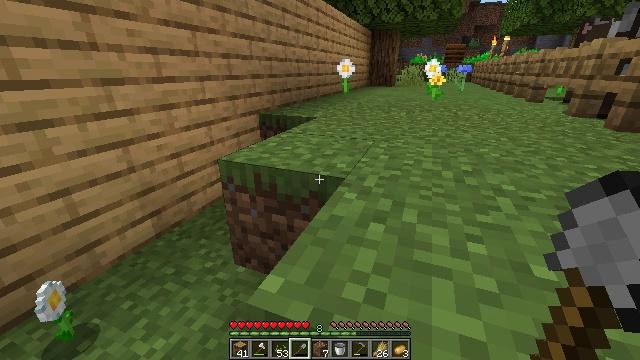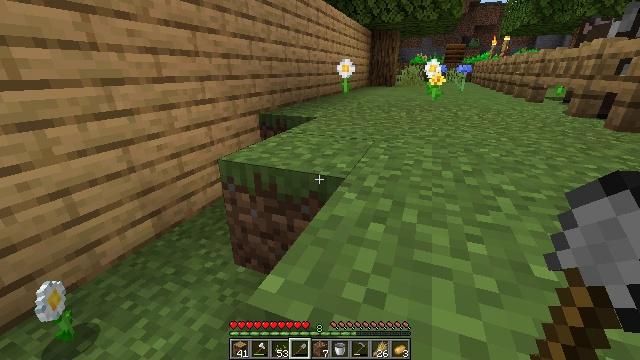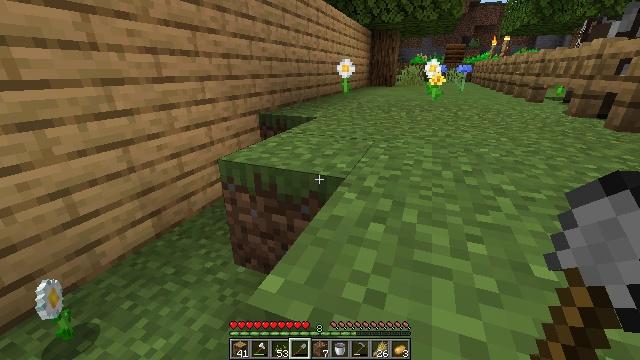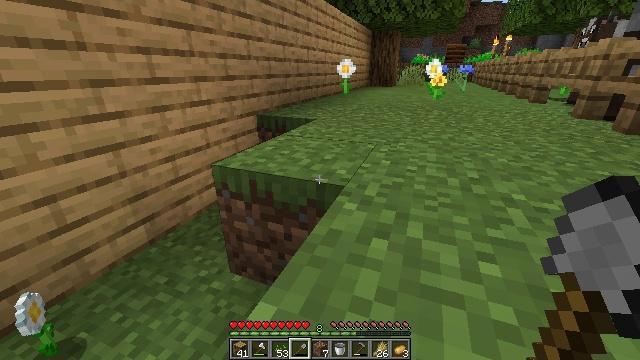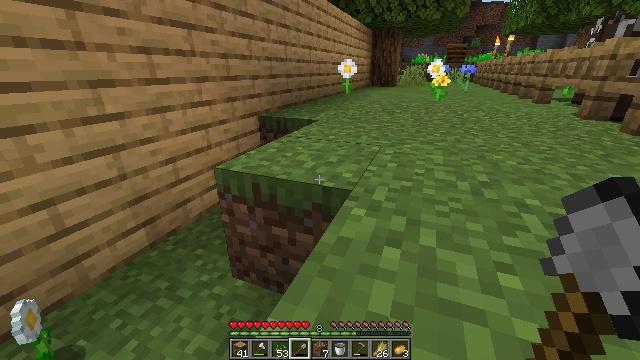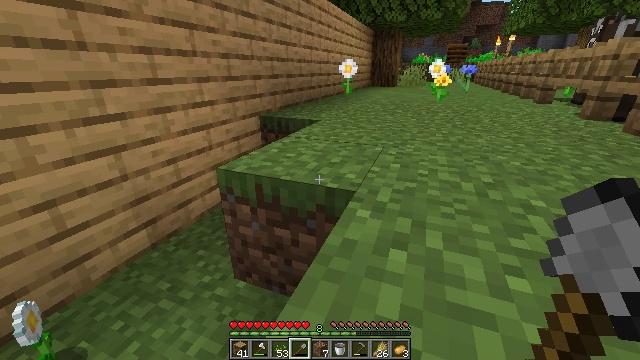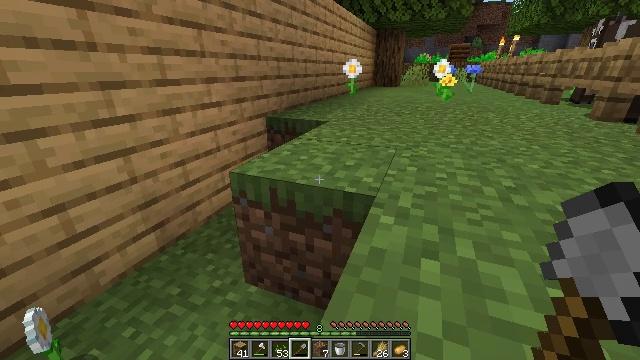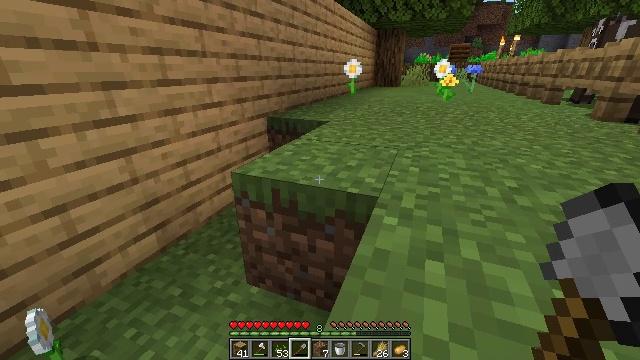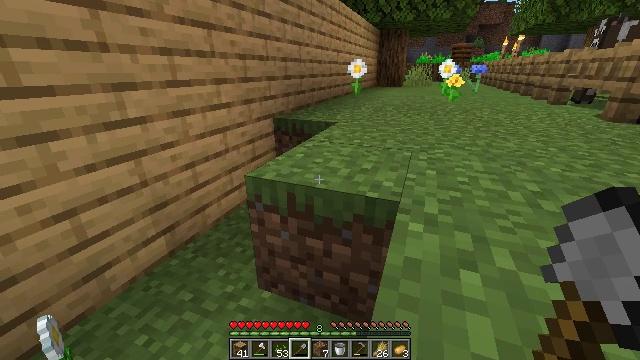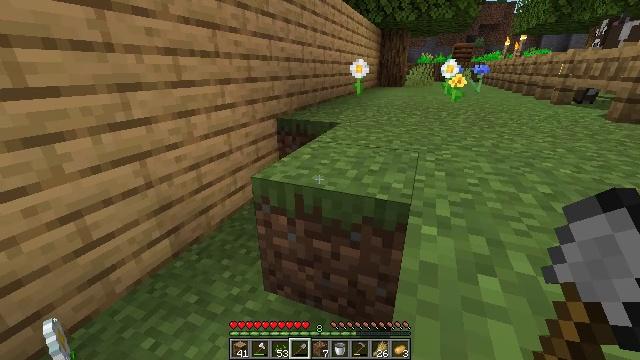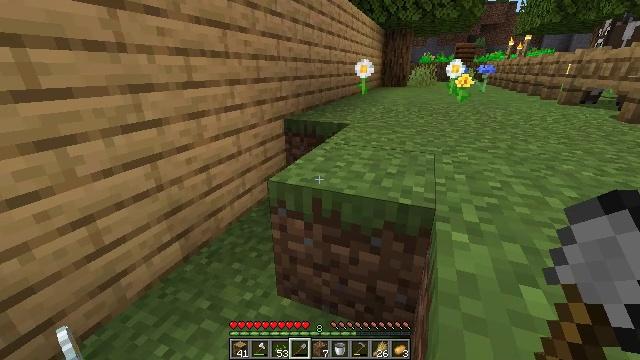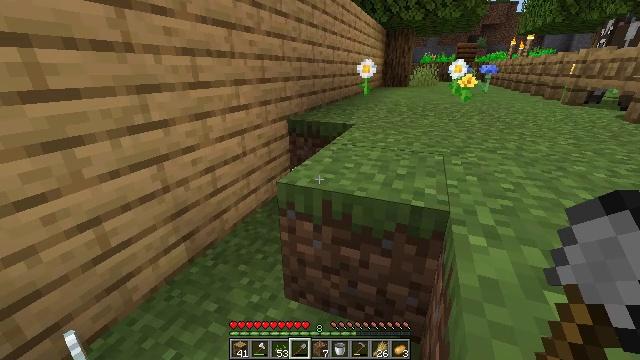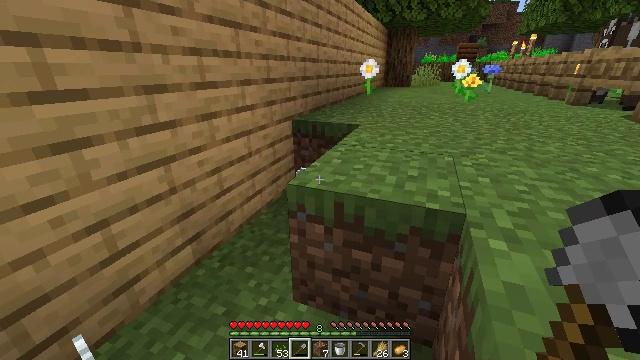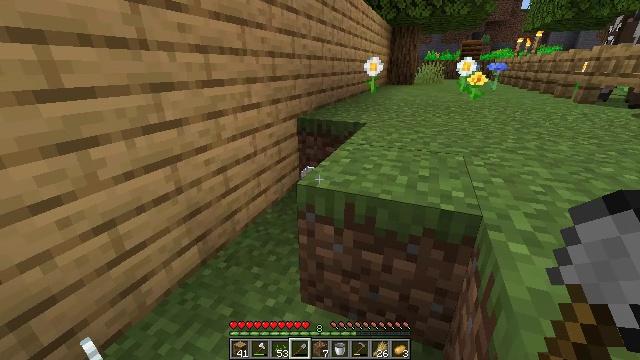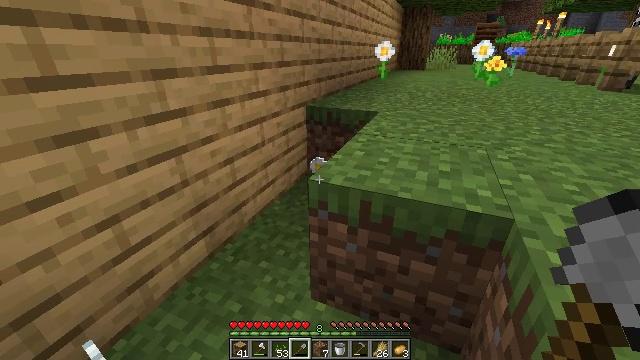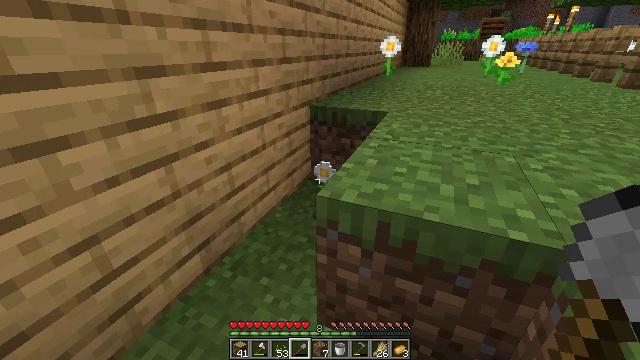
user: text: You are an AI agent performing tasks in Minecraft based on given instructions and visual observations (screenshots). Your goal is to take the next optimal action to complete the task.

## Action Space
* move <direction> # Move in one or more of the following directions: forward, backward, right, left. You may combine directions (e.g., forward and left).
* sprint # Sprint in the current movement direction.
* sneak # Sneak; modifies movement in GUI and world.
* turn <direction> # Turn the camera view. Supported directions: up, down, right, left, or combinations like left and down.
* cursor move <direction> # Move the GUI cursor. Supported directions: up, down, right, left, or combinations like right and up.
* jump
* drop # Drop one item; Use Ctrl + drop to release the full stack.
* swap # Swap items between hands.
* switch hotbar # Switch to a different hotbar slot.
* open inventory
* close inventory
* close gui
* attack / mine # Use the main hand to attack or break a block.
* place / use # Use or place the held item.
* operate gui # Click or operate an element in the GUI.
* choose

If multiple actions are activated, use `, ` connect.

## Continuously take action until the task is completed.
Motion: motion action
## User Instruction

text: Pick up the oxeye daisy.
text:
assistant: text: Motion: no_op
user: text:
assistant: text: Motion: no_op
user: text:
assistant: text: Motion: move forward
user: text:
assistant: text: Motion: move forward
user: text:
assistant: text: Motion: move forward
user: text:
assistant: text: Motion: move forward
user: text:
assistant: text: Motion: move forward
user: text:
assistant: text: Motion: move forward
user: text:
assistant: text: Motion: move forward
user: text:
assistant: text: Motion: move forward
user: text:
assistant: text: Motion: move forward
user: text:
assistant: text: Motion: move forward
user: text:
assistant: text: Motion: move forward
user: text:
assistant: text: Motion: move forward, turn left and down
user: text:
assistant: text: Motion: move forward
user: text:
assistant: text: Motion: move forward, turn right
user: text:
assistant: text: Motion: move forward, turn right
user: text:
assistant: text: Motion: move forward, turn right
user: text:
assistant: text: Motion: move forward, turn right and up
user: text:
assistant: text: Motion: move forward, turn right
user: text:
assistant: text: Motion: move forward
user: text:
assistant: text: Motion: move forward
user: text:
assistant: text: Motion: move forward
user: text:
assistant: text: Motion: move forward, sprint
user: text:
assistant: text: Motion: move forward, sprint
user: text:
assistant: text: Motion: move forward, sprint
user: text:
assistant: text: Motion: move forward, sprint, turn left
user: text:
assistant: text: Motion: move forward, sprint, turn left
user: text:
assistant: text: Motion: move forward, sprint, turn left
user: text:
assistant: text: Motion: move forward, sprint, turn left